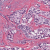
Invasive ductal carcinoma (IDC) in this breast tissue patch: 1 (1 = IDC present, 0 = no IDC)